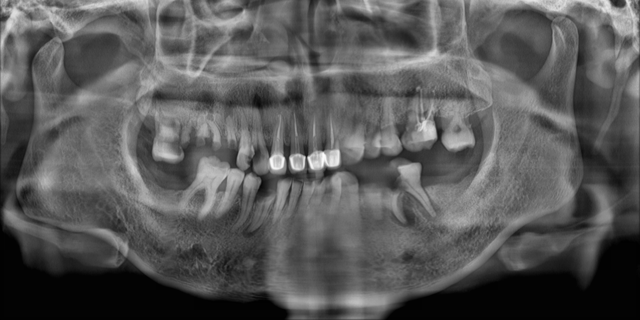
adult